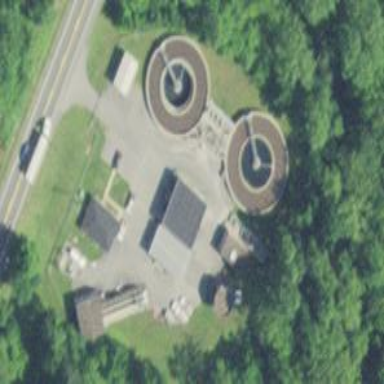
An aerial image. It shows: View of wastewater plant.